Question: I was working in a seemingly unrelated area of my Xcode project when I started getting this build error:

It seems that NSManagedObject is undefined. The core data framework is still in my project and included in the link phase of the build process.
If I change Record to be a subclass of NSObject, the errors go away, so it must have something to do with Core Data or the way that it's included in my project. I didn't change anything having to do with the framework when this started occurring, however.
Any ideas about what could be going on here?!
Thanks!
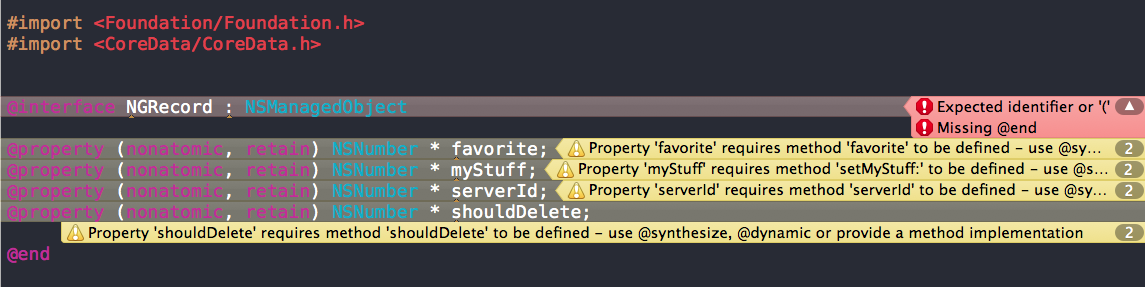
Answer: someone on the Apple Dev Forums helped me solve this one. I was indeed missing a @end, but it had nothing to do with this header file. It was in a completely unrelated header file, one that didn't import Record. It imported a class that itself imports Record . . . anyway, little point in guessing about why the compiler came up with the error that it did.
The solution was (obviously) to look through my header files and find the one that was actually missing a @end after the @interface declaration. In retrospect, it seems rather obvious.